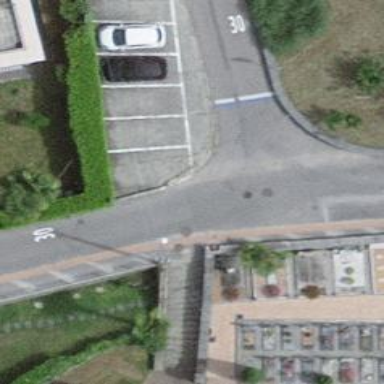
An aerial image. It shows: Set of steps on the road.